Question: I am not getting expected output in below code. It should print up to 7 but it is not printing.

'''
n=5
for i in range(1,n+2):
for j in range(1,i):
print(j, end='')
print("
")
'''
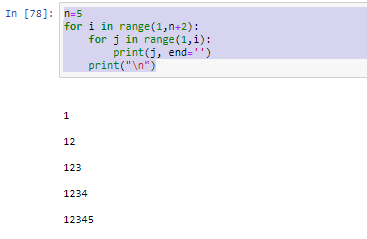
Answer: So, I didn't understand why you used 'n=5', when 'n=7' do the work, exactly like you wanted. I saw that you already have the answer using 'n=5' so I'm putting here a a solution with 'n=7' with some prints that will help you to understand what is happening inside these two nested loops.
'''
n = 7
for i in range(1, n+2):
for j in range(1, i):
print("j:", j, end =" ")
print("i:", i)
print("***")
'''
The output will be:
'''
i: 1
***
j: 1 i: 2
***
j: 1 j: 2 i: 3
***
j: 1 j: 2 j: 3 i: 4
***
j: 1 j: 2 j: 3 j: 4 i: 5
***
j: 1 j: 2 j: 3 j: 4 j: 5 i: 6
***
j: 1 j: 2 j: 3 j: 4 j: 5 j: 6 i: 7
***
j: 1 j: 2 j: 3 j: 4 j: 5 j: 6 j: 7 i: 8
'''
Did you notice what happens when 'for j in range(1, 1)' ? no 'j' is printed, so 'for j in range(1, 2)', prints '1' for 'j' and 'i' is '2'.
That's why your code with 'n = 5' was not working. When 'i' is '6', 'j' is '5' and for i in range(1, 7) only goes till i=6.
'''
n = 5
for i in range(1, n+2):
for j in range(1, i):
print("j:", j, end =" ")
print("i:", i)
print("***")
'''
The output:
'''
i: 1
***
j: 1 i: 2
***
j: 1 j: 2 i: 3
***
j: 1 j: 2 j: 3 i: 4
***
j: 1 j: 2 j: 3 j: 4 i: 5
***
j: 1 j: 2 j: 3 j: 4 j: 5 i: 6
***
'''
But, I really think you should get used to work with 0 based ranges.